Question: Recently started learning Assembly so I'm relatively new to this. We use Linux back at school but I wanted to try coding on my PC. I'm using nasm on a Win8.1 64-bit system.
Here's the code:
'''
section .text
global _WinMain@16
_WinMain@16:
mov edx, len
mov ecx, msg
mov ebx, 1
mov eax, 4
ret 16
mov eax, 1
ret 16
section .data
msg db 'Hello, world!', 0xA
len equ $ - msg
'''
nasm seems to be running since it responds to the commands, but it doesn't execute the program:

How can I run the program? Is there something wrong with the code or is it system compatibilities? My last resort would be to install Ubuntu.
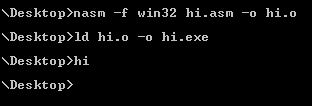
Answer: I'll start with returning.
'''
[section] .text
global _main
_main:
mov eax, 6
ret ; returns eax (exits)
'''
All this program does is return 6.
Assemble and link like so:
'''
c:\Users\James\Desktop>nasm -fwin32 main.asm
c:\Users\James\Desktop>ld -e _main main.obj -o main.exe
c:\Users\James\Desktop>main.exe
c:\Users\James\Desktop>echo %errorlevel%
6
'''
---
Using a stack frame.
'''
[section] .text
global _main
_main:
push ebp ; set up stack frame
mov ebp,esp
push 6
pop eax; ; mov 6 into eax using the stack
leave ; destroy stack frame
ret ; return eax
'''
compiling:
'''
c:\Users\James\Desktop>nasm -fwin32 main.asm
c:\Users\James\Desktop>ld -e _main main.obj -o main.exe
c:\Users\James\Desktop>main
c:\Users\James\Desktop>echo %errorlevel%
6
'''
---
To use your own external functions you would:
'''
[section] .text
global _func
_func:
push ebp ; set up stack frame
mov ebp,esp
mov eax, [ebp+8] ; move argument into eax
add eax, 3 ; eax = eax + 3
leave ; destroy stack frame
ret ; return to caller with (eax + 3)
'''
'''
[section] .text
global _main
extern _func
_main:
push ebp ; set up stack frame
mov ebp,esp
push 3 ; push argument onto stack for function
call _func ; calling the function
add esp, 4 ; clean 1 argument
leave ; destroy stack frame
ret ; return what func returned in eax
'''
compiling:
'''
c:\Users\James\Desktop>nasm -fwin32 func.asm
c:\Users\James\Desktop>nasm -fwin32 main.asm
c:\Users\James\Desktop>ld -e _main main.obj func.obj -o main.exe
c:\Users\James\Desktop>main
c:\Users\James\Desktop>echo %errorlevel%
6
'''
---
I'm pretty sure in your code instead of 'ret 16', you mean 'int 80h'.
If so, you can't make system calls in 'windows' like you can in 'linux',
but you can use 'gcc' to link with 'c's' library functions, for instance; 'stdio's puts'.
To use 'c' library functions like 'printf' or 'puts' you would do:
'''
[section] .text
global _main
extern _puts
_main:
push ebp ; set up stack frame
mov ebp,esp
push helloStr ; push argument onto stack for function
call _puts ; calling the function
add esp, 4 ; clean 1 argument
mov eax, 0
leave ; destroy stack frame
ret ; return 0 (exit)
[section] .data
helloStr db "Hello World!",0
'''
And instead of using 'ld' (because the parameters are tough to get right),
you can just use 'gcc' on the 'obj' file like you would an ordinary 'c' source file.
'''
c:\Users\James\Desktop>nasm -fwin32 main.asm
c:\Users\James\Desktop>gcc main.obj -o main.exe
c:\Users\James\Desktop>main
Hello World!
'''